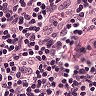
Metastatic tissue present: no